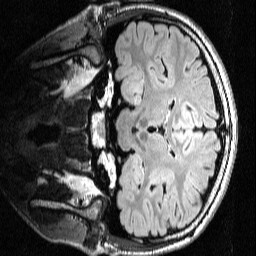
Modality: FLAIR
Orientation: coronal
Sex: male
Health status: ill
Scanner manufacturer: siemens
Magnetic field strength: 3 T
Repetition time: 7 s
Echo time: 0.372 s